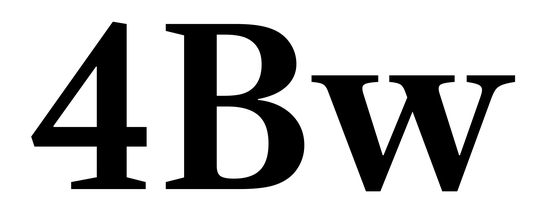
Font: LibreCaslonText_SemiBold